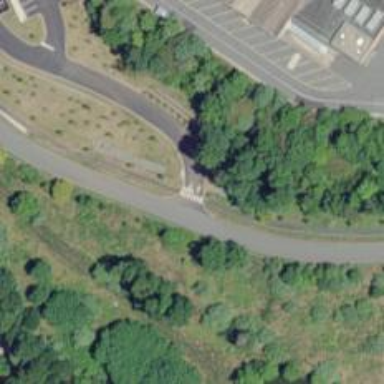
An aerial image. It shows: Marked crossing on cycleway road.